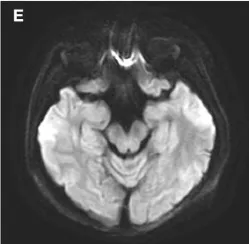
Axial T1 contrast-enhanced MRI (44 days after headache) and DWI (30 days after headache) through the point at which the oculomotor nerve emerges from the midbrain in this patient with left oculomotor ophthalmoplegic migraine. (D-F) Quiescent phase, taken 7 weeks after the left ptosis and diplopia had resolved. (E,F) Demonstrate that the signal had disappeared at this point on DWI and ADC.
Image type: radiology (mri)